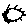
Label: sun